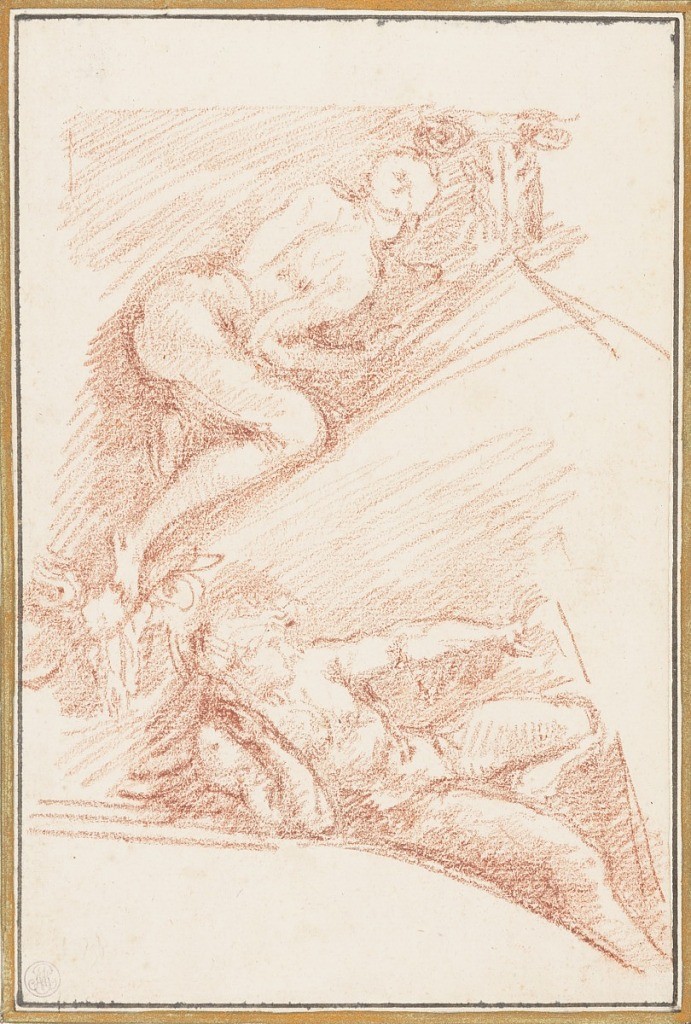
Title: Figures from Sistine Chapel ceiling
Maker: Jean-Robert Ango, French, active in Rome 1759 –1770, d. 1773
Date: ca. 1759–70
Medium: Red chalk on paper
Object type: Drawing
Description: A figure from above the Salmon spandrel and a figure from elsewhere on the ceiling of the Sistine Chapel, painted by Michelangelo.